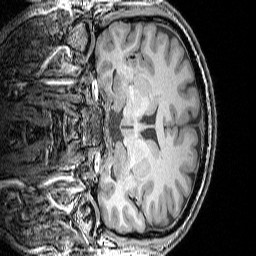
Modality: T1w
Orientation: coronal
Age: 49
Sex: male
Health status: ill
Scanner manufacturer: siemens
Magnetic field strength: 3 T
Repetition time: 1.59 s
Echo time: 0.00418 s